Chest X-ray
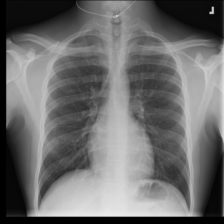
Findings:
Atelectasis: negative
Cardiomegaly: negative
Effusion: negative
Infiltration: positive
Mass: negative
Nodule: negative
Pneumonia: negative
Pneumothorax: negative
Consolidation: negative
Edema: negative
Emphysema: negative
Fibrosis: negative
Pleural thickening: negative
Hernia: negative